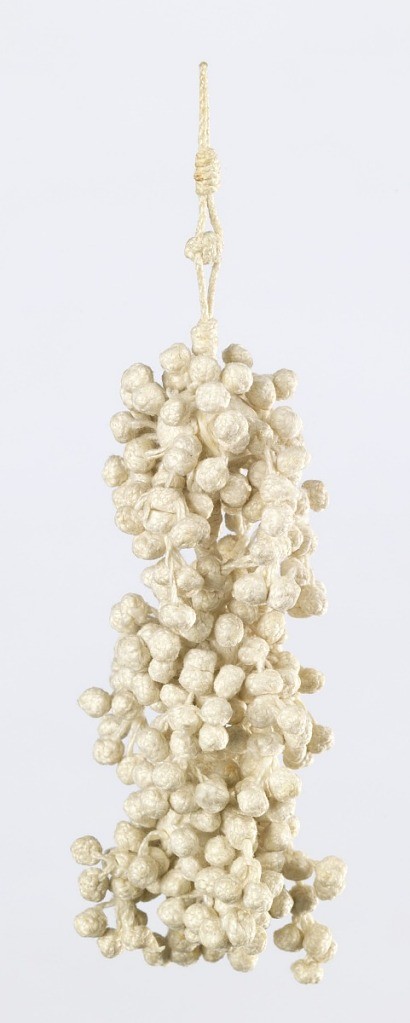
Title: Tassel
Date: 17th century
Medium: linen Technique: braided and knotted Label: Braided and knotted linen, wood core
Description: White linen tassel with three balls connected to one another by a braided stem to create a three-tiered base. All three balls are covered with tiny knotted balls.